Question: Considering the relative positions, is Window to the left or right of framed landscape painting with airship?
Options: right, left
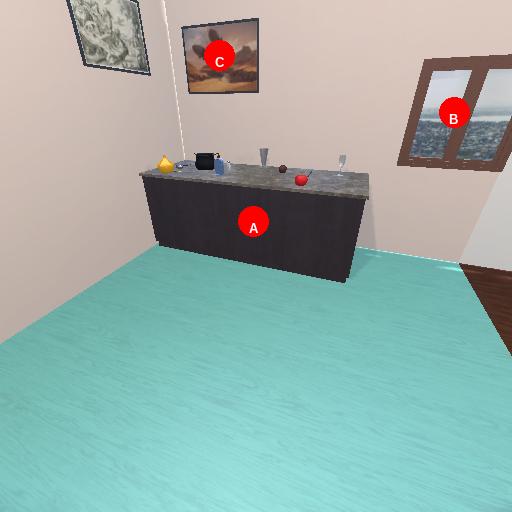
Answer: right